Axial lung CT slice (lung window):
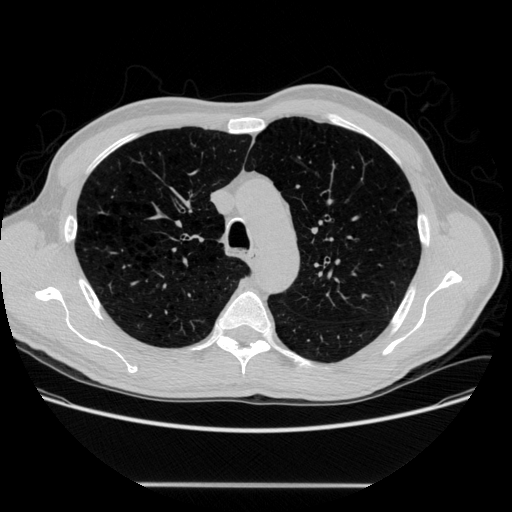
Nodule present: no